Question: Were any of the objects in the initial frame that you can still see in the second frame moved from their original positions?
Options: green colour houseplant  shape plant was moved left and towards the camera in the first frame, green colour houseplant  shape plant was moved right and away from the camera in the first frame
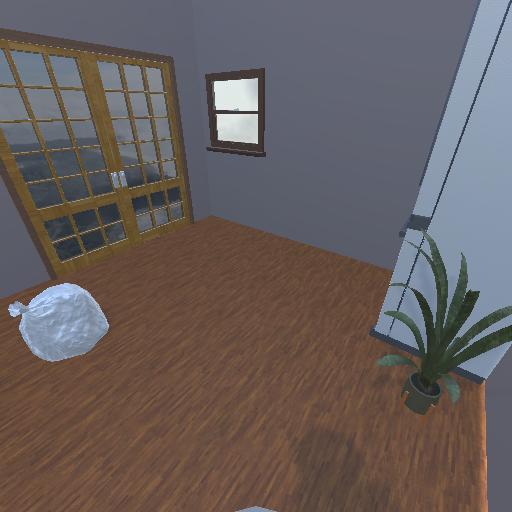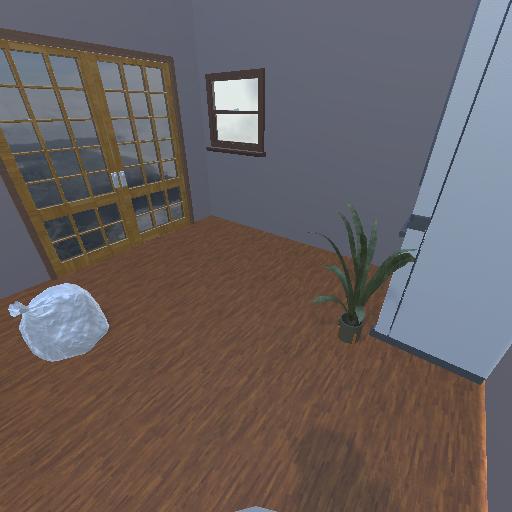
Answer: green colour houseplant  shape plant was moved left and towards the camera in the first frame